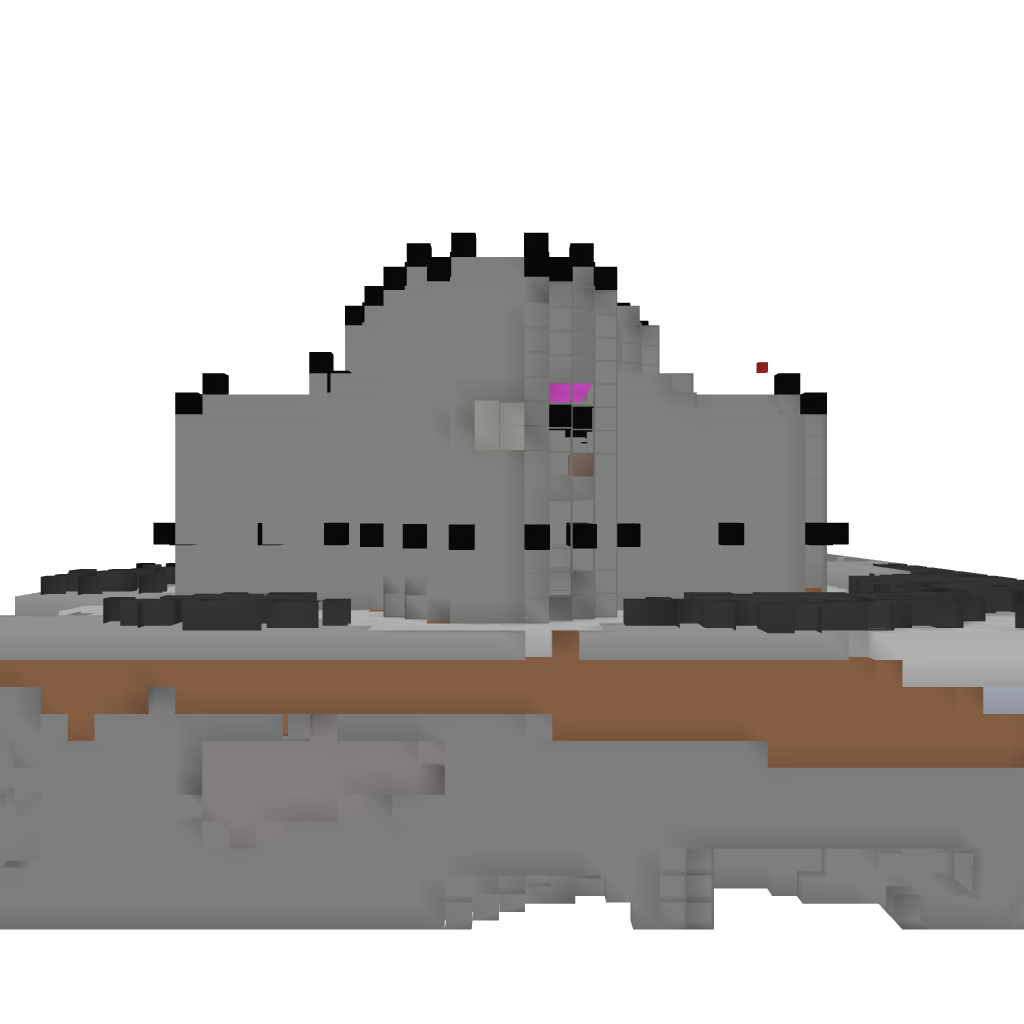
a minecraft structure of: Hyrule Castle - Link to the Past